Field crop: maize
Growth stage: 2
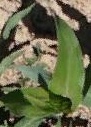
Species: maize